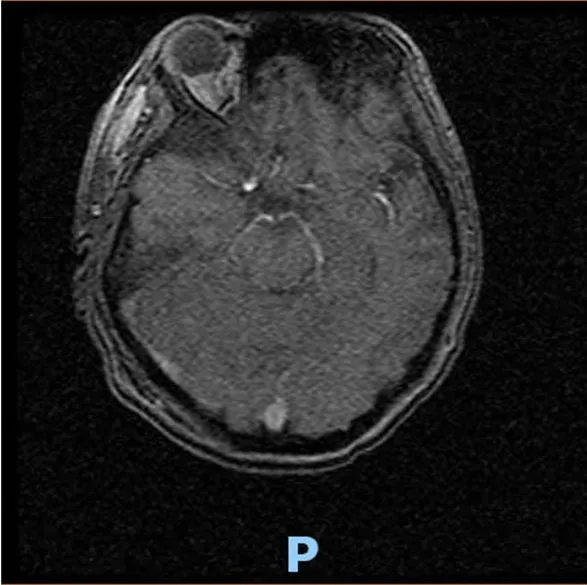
MRI brain (cross-section at pons) consistent with acute infarct of pons.
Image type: radiology (mri)